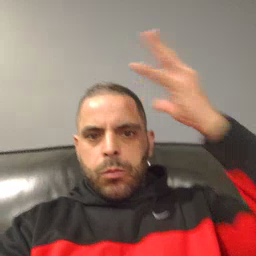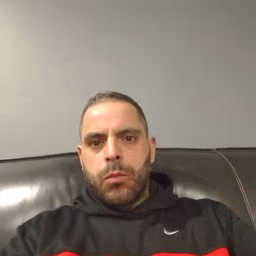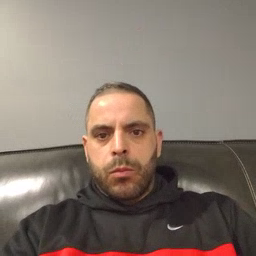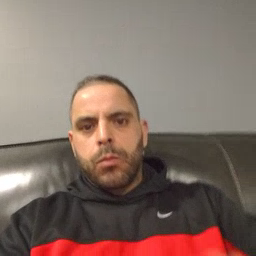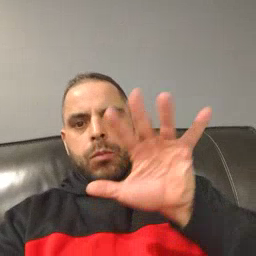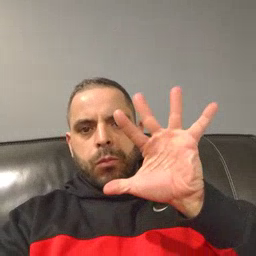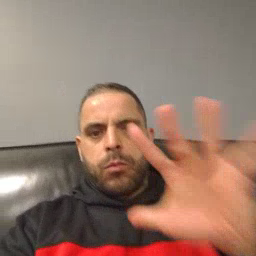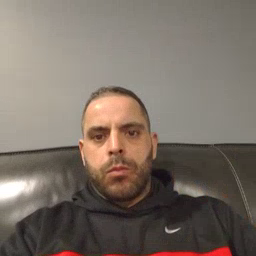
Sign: finger